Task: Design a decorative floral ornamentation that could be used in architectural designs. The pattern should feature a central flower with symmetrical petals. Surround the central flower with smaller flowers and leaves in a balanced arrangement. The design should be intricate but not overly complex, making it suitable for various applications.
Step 215:
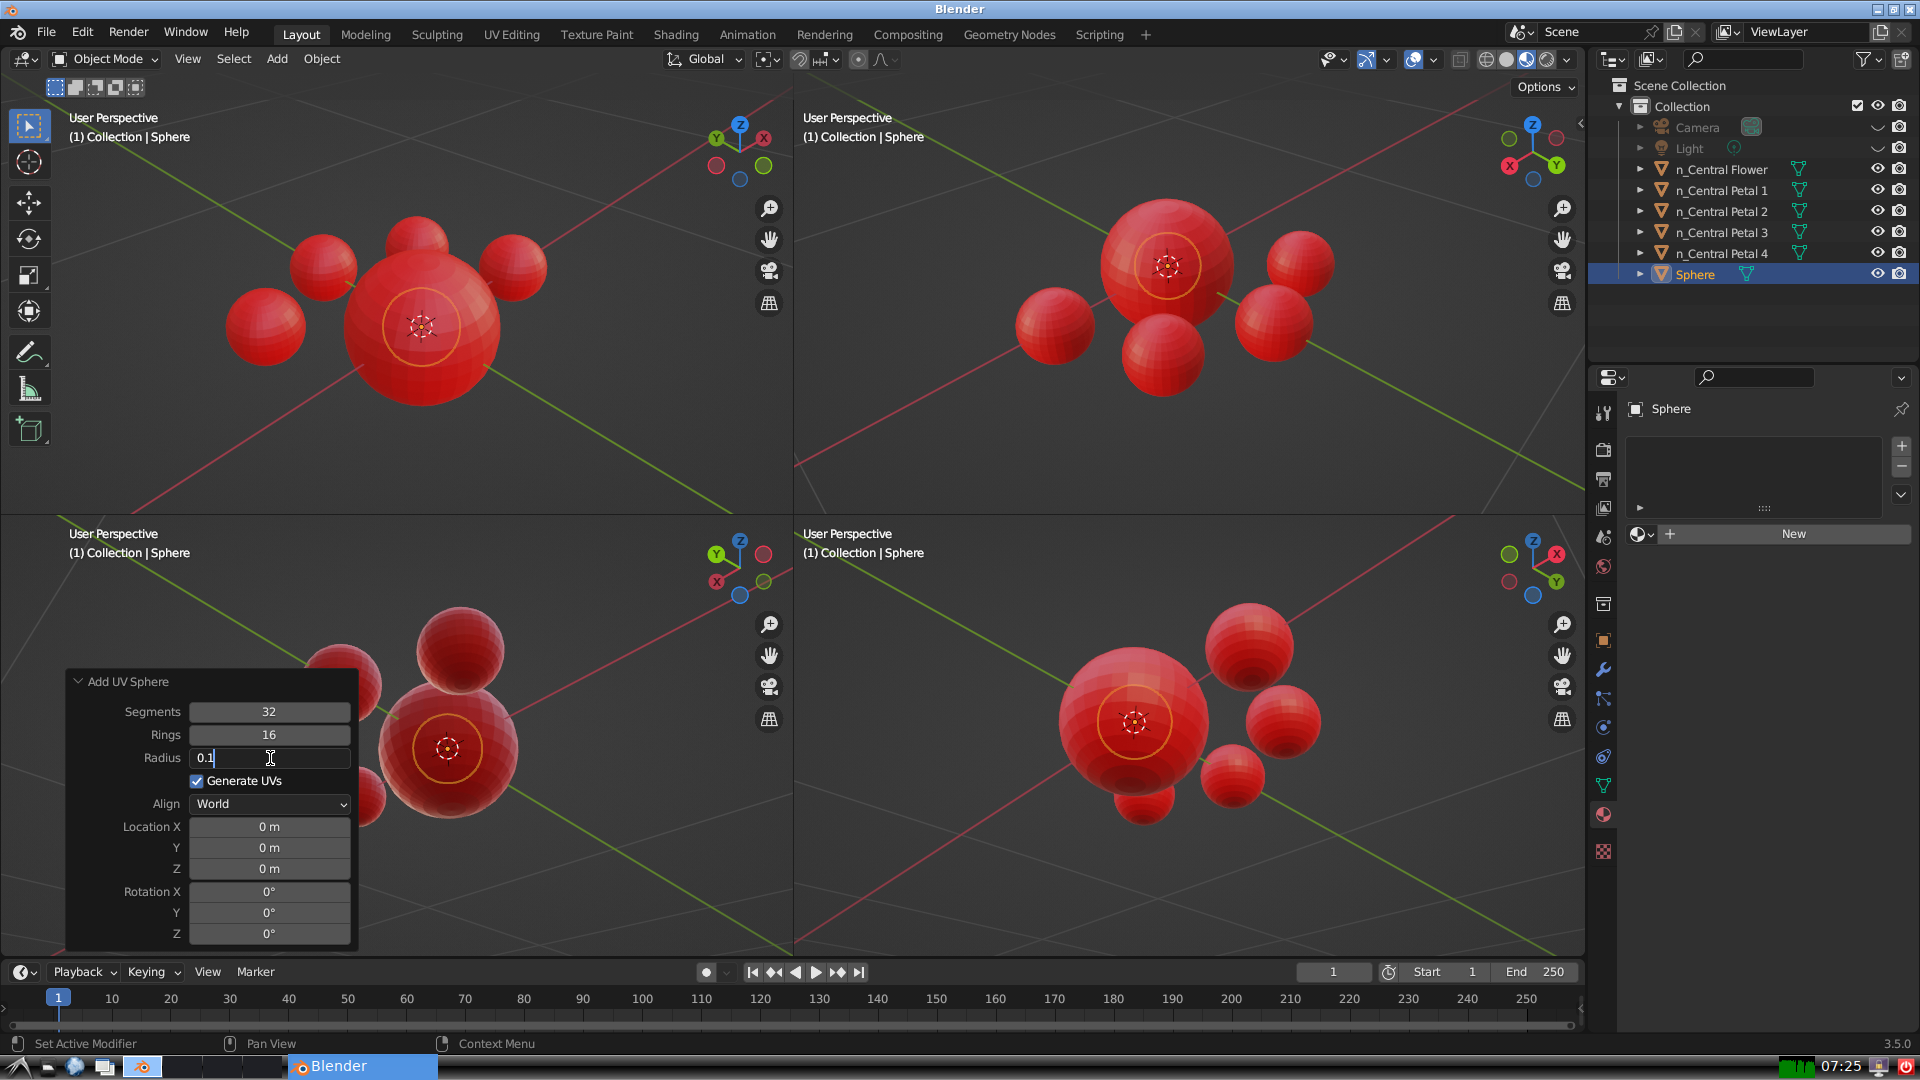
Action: {"key_press": ['Return']}